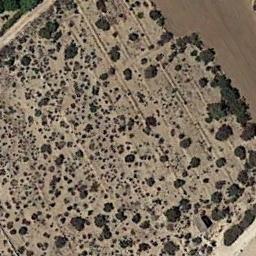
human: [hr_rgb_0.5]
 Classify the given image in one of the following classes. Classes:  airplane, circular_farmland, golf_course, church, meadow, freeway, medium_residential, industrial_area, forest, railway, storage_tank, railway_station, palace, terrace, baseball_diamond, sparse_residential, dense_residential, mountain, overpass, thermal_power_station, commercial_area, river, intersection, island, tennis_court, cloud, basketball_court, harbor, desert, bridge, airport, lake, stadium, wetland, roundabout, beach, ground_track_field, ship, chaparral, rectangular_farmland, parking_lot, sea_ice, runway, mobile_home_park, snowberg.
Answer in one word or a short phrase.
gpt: chaparral